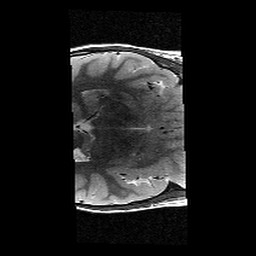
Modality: T2w
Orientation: axial
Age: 9
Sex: female
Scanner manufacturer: siemens
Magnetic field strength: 3 T
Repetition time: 9.23 s
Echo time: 0.067 s